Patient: sex M, age 78
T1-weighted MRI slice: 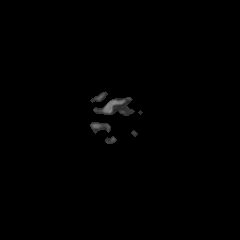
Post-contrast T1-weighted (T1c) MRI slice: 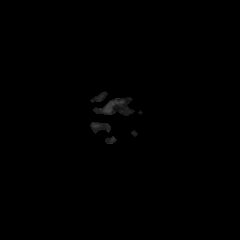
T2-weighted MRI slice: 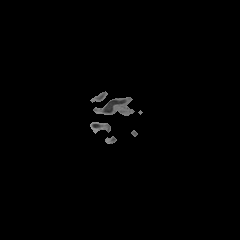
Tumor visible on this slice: no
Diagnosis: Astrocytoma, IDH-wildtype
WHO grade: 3